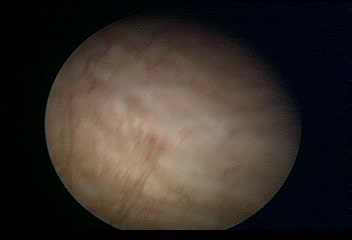
Modality: WLC
Class: Normal mucosa
Bladder cancer association: No